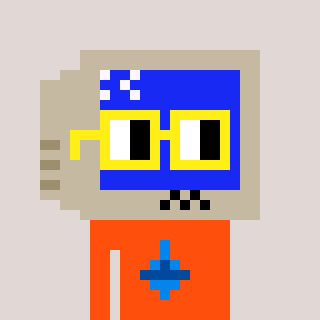
a pixel art character with square yellow glasses, a old monitor-shaped head and a orange-colored body on a warm background